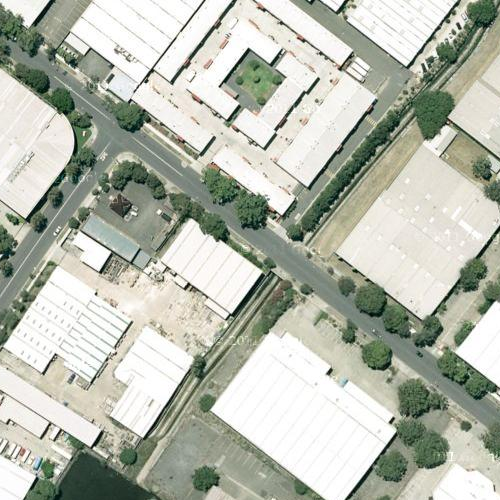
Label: sydney